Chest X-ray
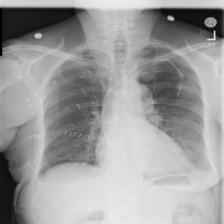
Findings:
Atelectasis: negative
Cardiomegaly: negative
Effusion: positive
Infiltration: negative
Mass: negative
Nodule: negative
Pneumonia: negative
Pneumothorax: negative
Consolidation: negative
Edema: negative
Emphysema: negative
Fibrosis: negative
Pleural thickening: negative
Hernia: negative